高一 · 立体几何学
所示, 三棱台 $A B C-A^{\prime} B^{\prime} C^{\prime}$ 的一条侧棱 $A A^{\prime}$ 所在直线与平面 $B C C^{\prime} B^{\prime}$ 的位置关系是

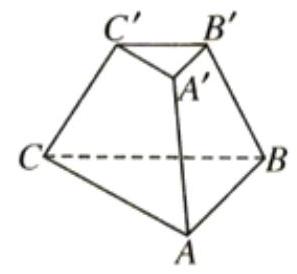
解析: 【分析】

根据棱台的定义, 结合线面的位置关系, 可以判断出侧棱 $A A^{\prime}$ 所在直线与平面 $B C C^{\prime} B^{\prime}$的位置关系.

【详解】

由棱台的定义知, 棱台的所有侧棱所在的直线都交于同一点, 而任一侧面所在的平面由两条侧棱所在的直线确定，故这条侧棱与不含这条侧棱的任意一个侧面所在的平面都相交.

【点睛】

本题考查了棱台的定义、以及线面的位置关系的判断.